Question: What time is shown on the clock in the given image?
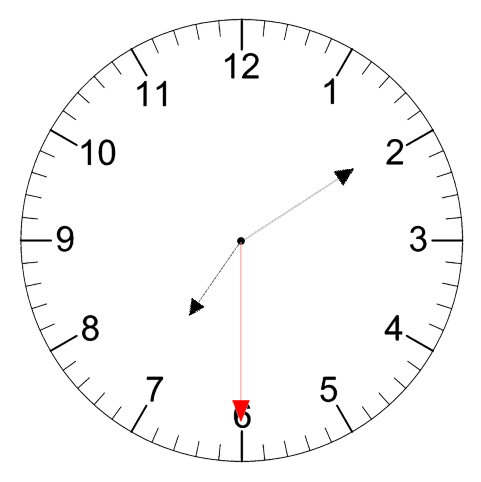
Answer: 07:09:30